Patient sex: M
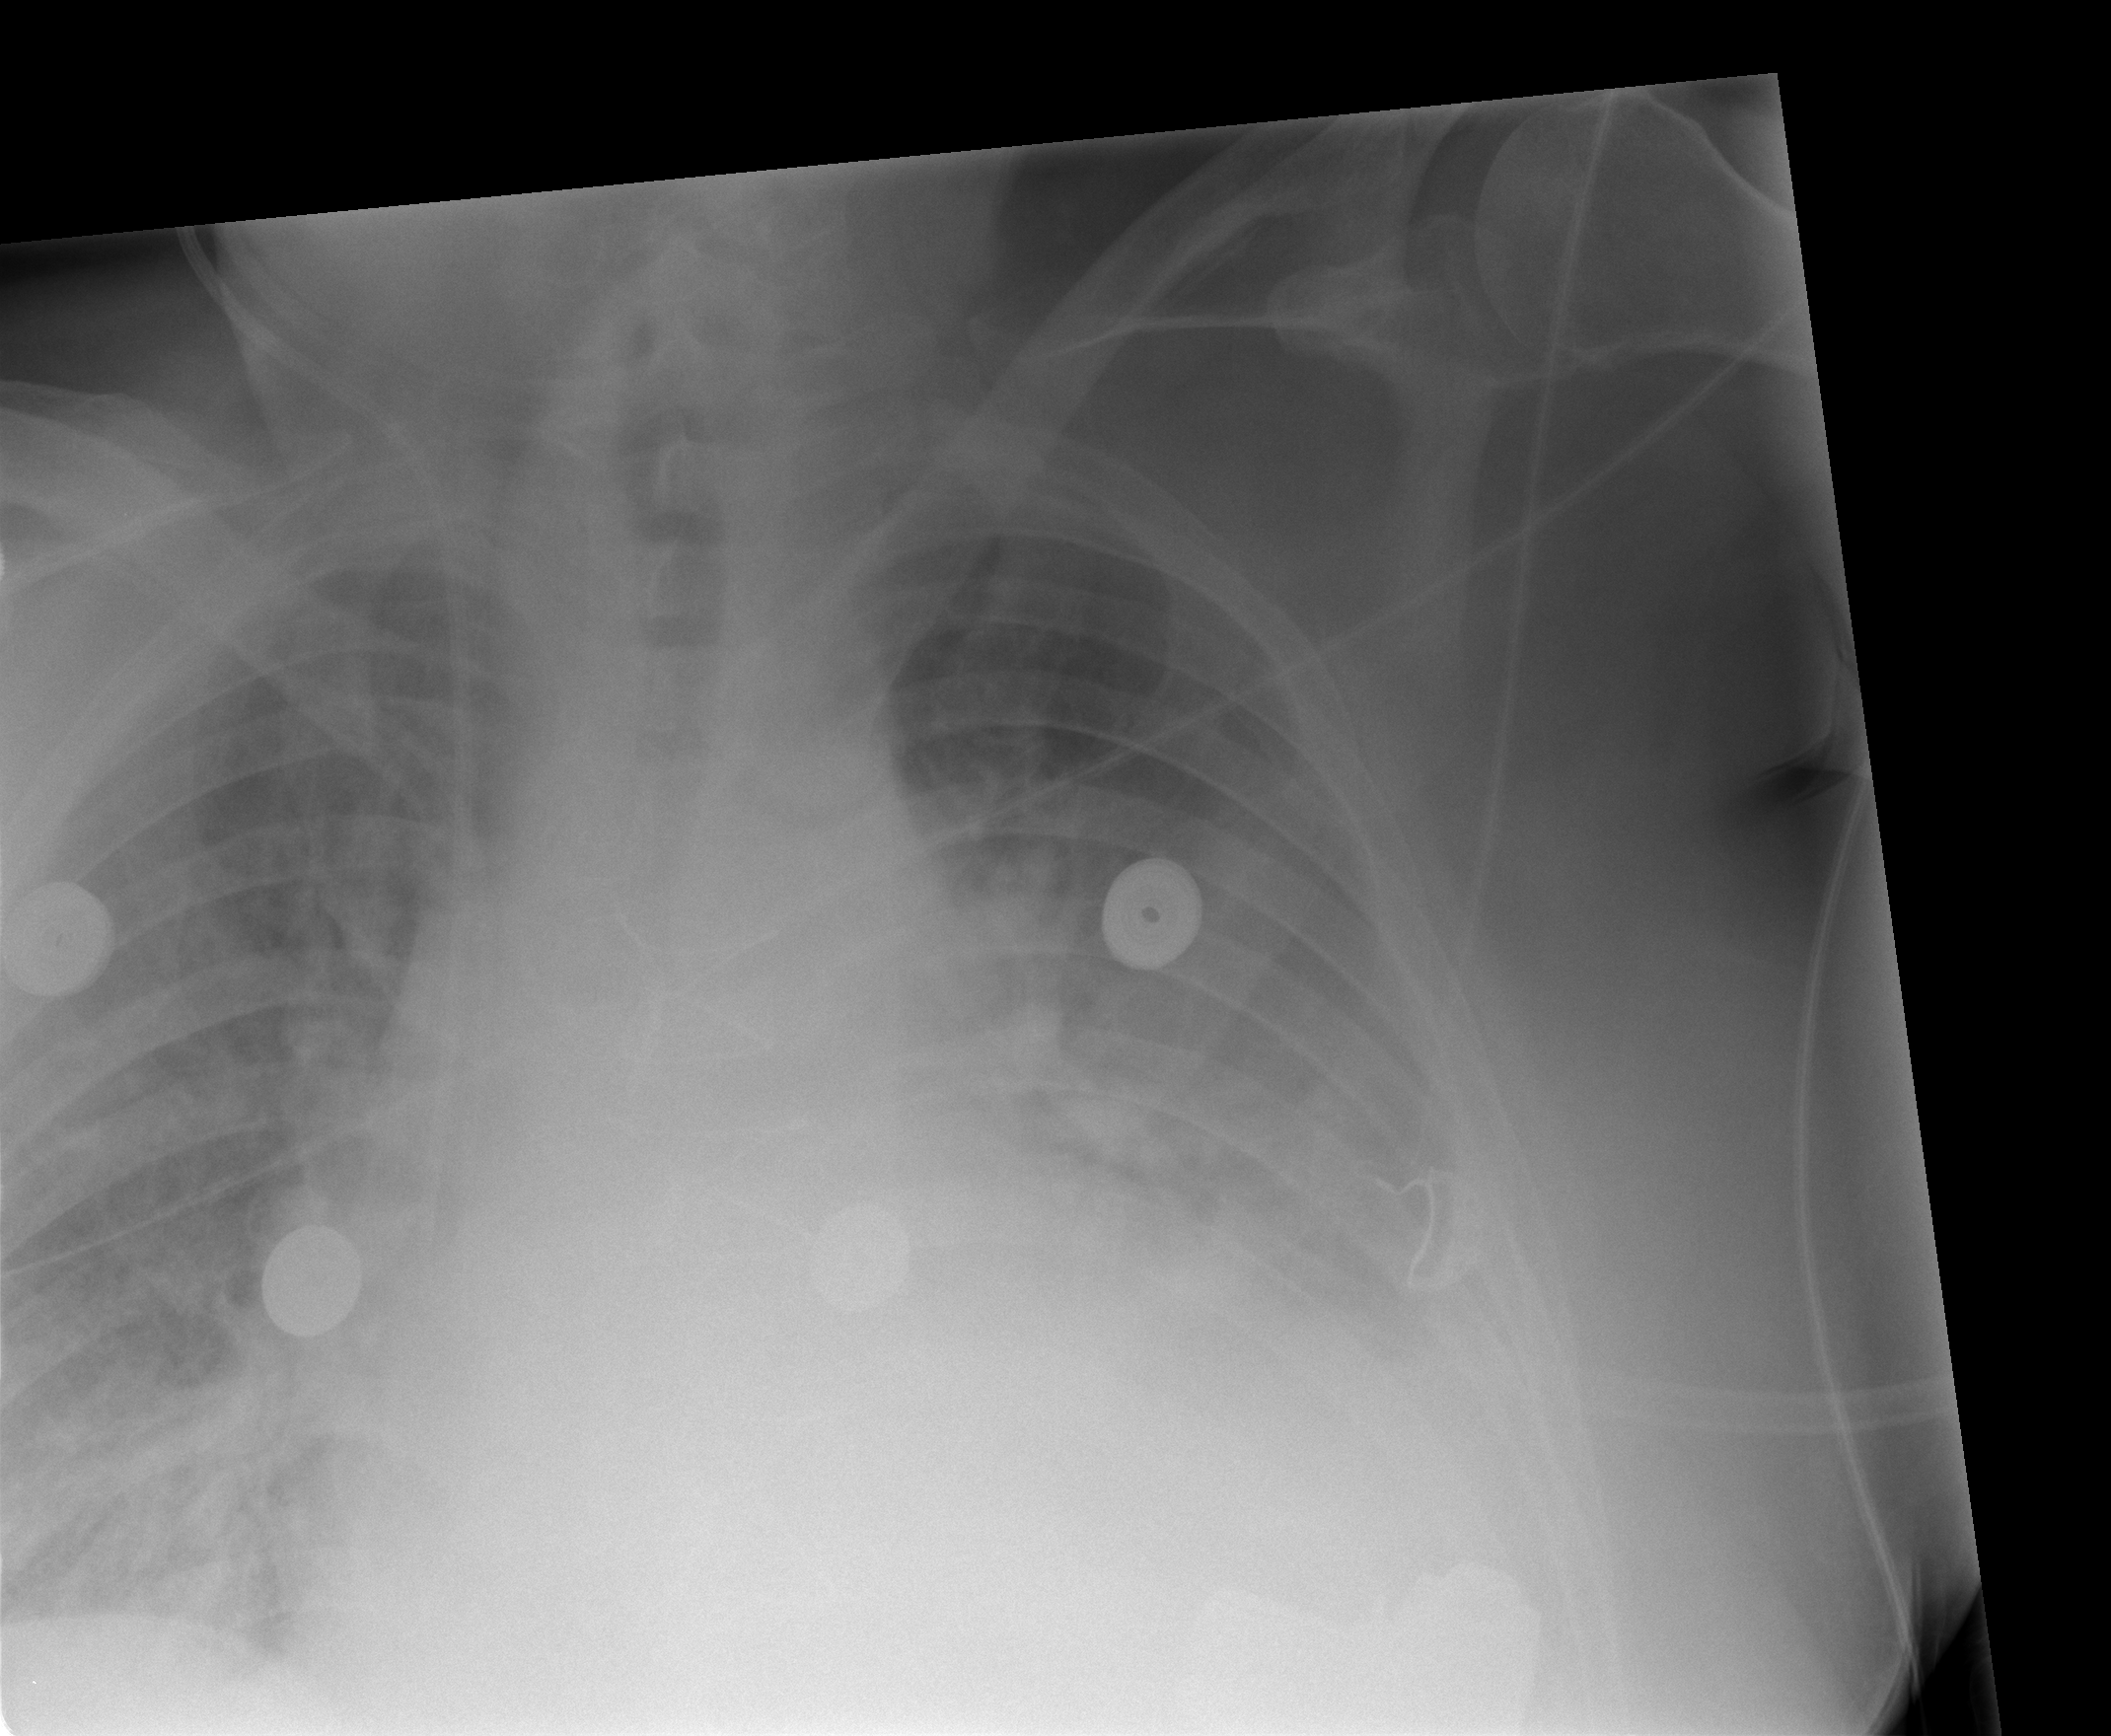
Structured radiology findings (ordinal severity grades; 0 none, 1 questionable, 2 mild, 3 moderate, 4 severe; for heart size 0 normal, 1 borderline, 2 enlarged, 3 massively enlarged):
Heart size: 2
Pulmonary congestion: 3
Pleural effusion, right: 2
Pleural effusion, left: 2
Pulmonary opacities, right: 3
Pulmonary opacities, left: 2
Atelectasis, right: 2
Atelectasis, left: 2